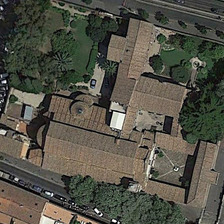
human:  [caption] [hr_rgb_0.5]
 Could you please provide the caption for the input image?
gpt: a church includes a series of pitched brick red buildings is sandwiched between two roads together with trees  lawns and a parking lot .

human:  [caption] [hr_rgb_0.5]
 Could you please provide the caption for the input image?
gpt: the brown church is surrounded by some trees and a road .

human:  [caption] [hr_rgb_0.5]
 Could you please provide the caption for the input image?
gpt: it is a well designed church with dark yellow roofs and trees are planted in its yard .

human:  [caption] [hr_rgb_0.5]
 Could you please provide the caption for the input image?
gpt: a church includes a series of pitched brick red buildings is sandwiched between two roads together with trees  lawns and a parking lot .

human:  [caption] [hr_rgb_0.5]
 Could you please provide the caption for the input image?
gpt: a church is near several other buildings and green trees .